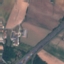
Label: Highway